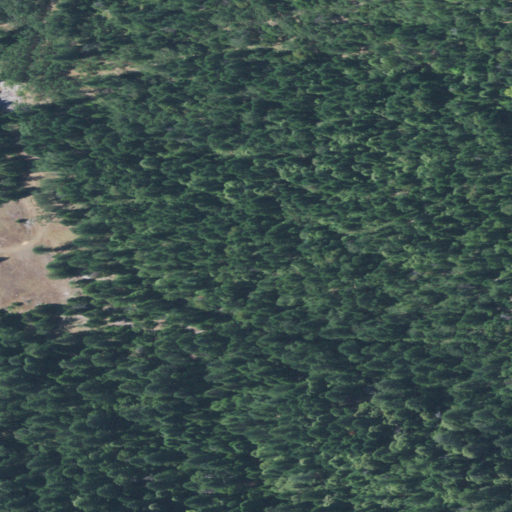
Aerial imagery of valley in Oregon named Horseshoe Gulch containing evergreen forest, shrub, and mixed forest